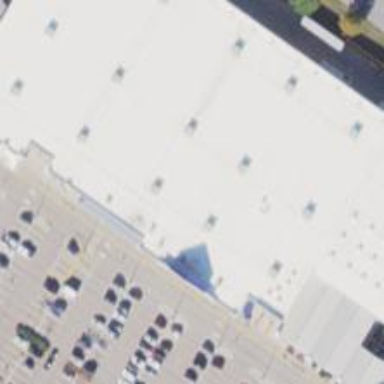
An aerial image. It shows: Retail building.